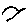
Label: bird